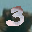
Label: 3